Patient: sex F, age 49
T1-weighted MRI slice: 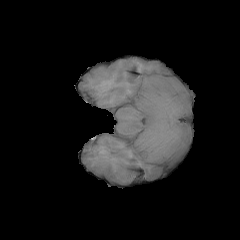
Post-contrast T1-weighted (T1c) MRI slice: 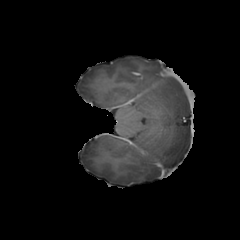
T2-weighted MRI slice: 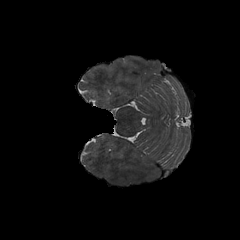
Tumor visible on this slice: no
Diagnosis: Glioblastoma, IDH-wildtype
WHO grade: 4